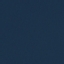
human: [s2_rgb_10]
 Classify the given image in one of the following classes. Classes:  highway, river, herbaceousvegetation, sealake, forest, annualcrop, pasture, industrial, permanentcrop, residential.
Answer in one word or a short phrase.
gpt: SeaLake